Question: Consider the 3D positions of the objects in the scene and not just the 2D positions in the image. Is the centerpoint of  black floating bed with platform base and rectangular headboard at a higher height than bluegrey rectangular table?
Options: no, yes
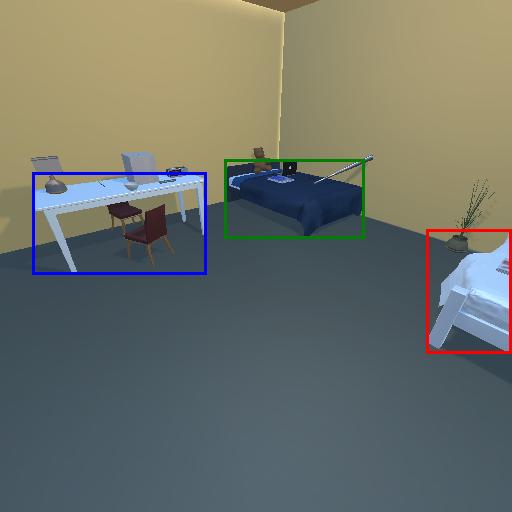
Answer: no